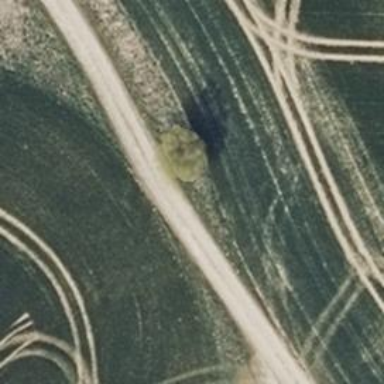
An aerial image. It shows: Gravel track with grade 2 tracktype.